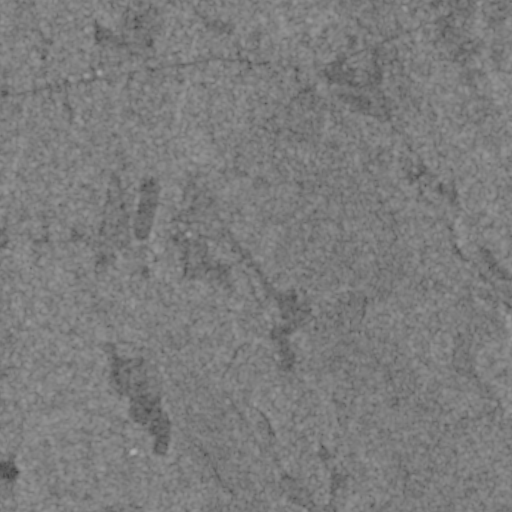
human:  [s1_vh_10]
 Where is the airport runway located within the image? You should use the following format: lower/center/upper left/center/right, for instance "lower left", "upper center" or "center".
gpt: The airport runway is located in the center of the image.
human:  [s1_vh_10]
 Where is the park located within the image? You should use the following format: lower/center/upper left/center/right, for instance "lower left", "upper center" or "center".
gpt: The park is located in the upper right of the image.
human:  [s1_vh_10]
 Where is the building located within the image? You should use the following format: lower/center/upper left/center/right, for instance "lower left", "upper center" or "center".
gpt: The building is located in the center left of the image.
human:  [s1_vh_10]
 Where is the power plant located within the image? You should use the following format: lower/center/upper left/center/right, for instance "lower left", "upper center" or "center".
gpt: There is no power plant in the image.

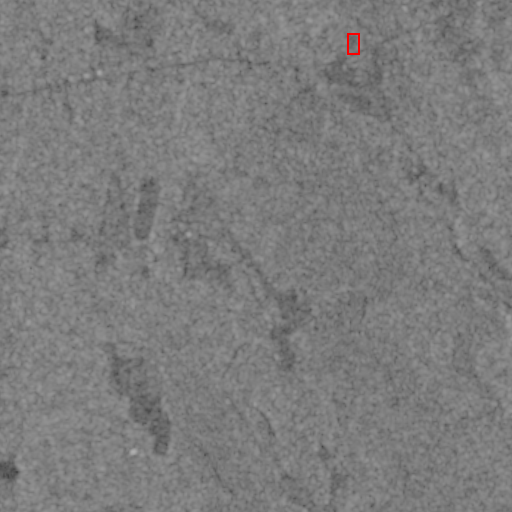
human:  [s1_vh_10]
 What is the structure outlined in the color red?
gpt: The structure outlined in red is a park.
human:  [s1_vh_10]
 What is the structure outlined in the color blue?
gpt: There is no blue outline.